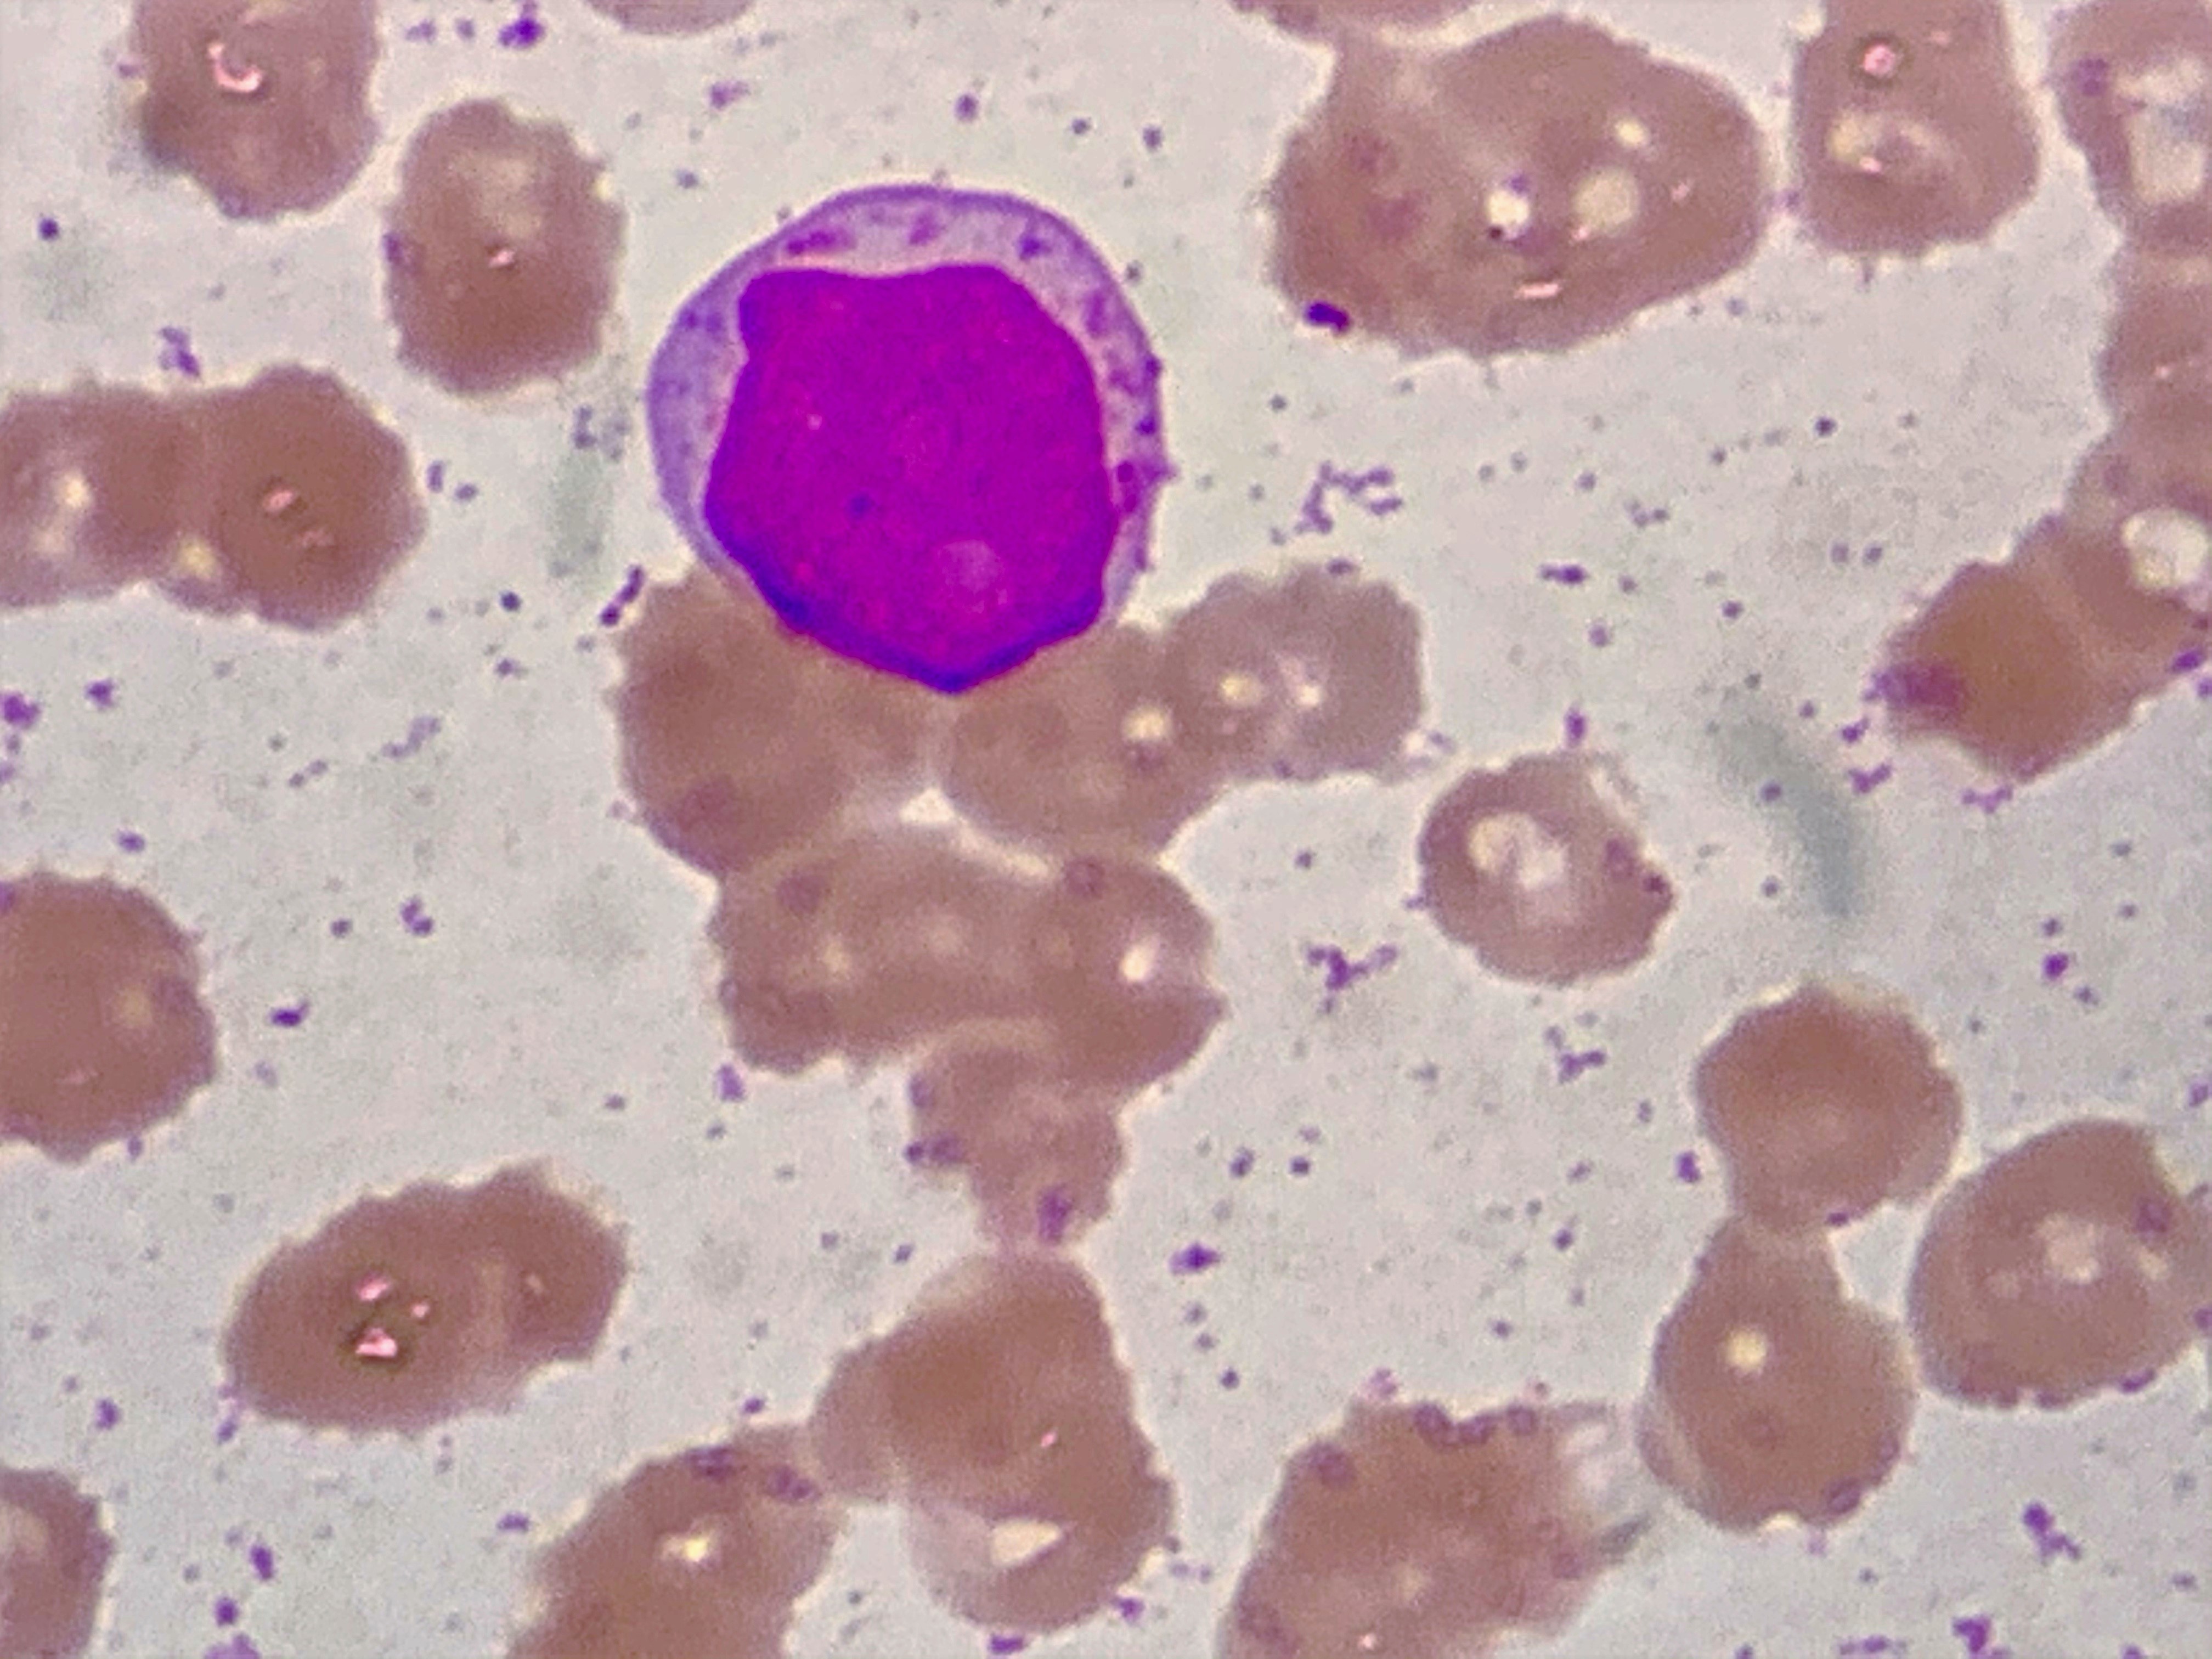
Cell type: BLAST CELLS